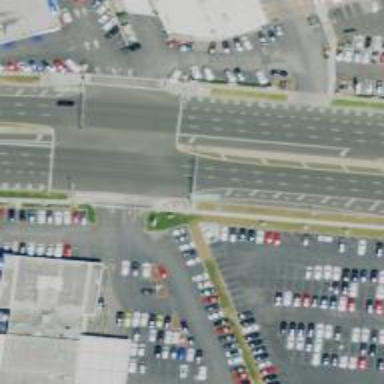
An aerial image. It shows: Solid stop line on the road marking.